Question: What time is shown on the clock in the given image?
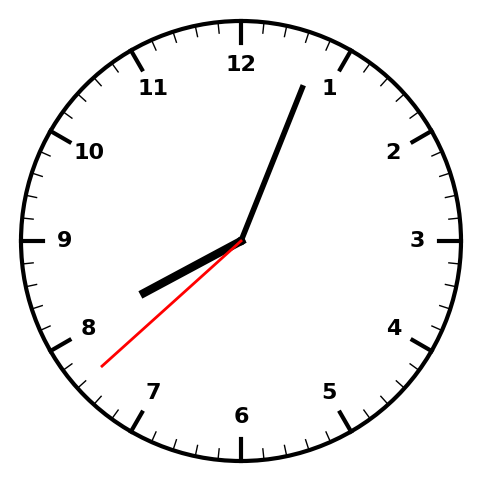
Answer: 08:03:38